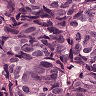
Metastatic tissue present: yes